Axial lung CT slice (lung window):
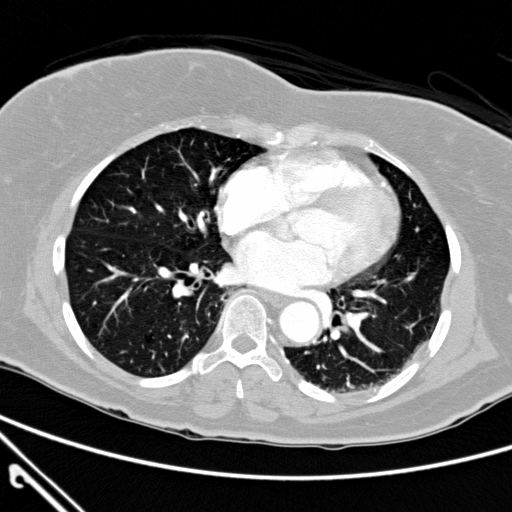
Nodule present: no